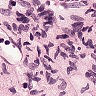
Metastatic tissue present: no